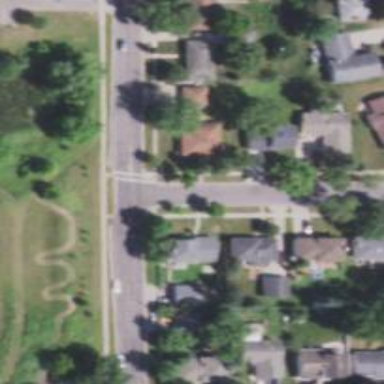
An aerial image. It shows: Unmarked crossing on the road.